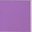
Piece: xx